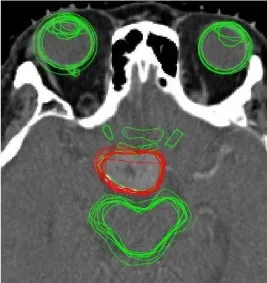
Contours superimposed on the default CT image (Pituitary adenoma).
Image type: radiology (ct)